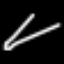
Label: pencil